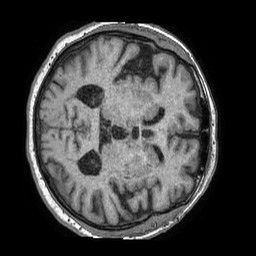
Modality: T1w
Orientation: axial
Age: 76
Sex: male
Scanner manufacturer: philips
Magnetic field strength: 1.5 T
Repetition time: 0.007644 s
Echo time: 0.003477 s